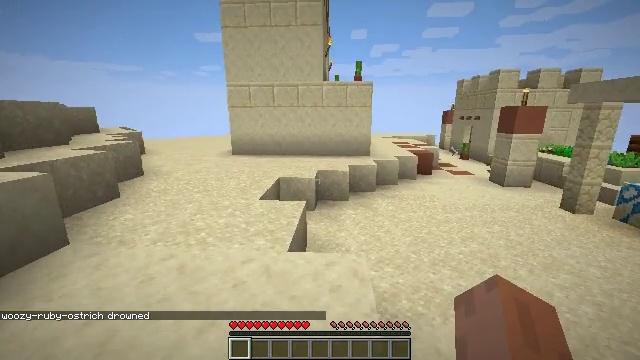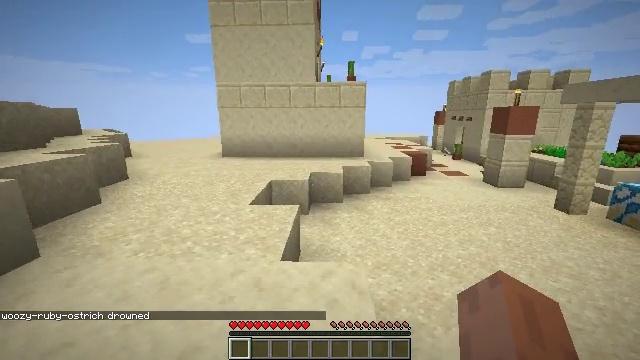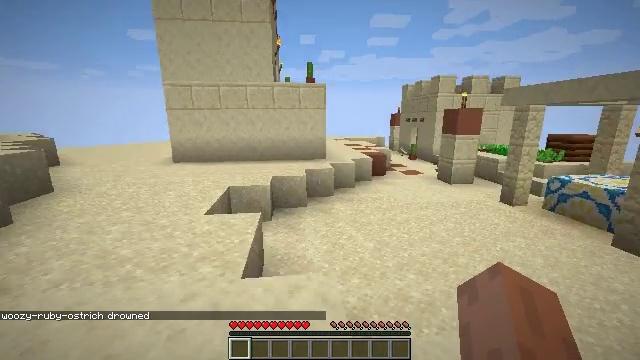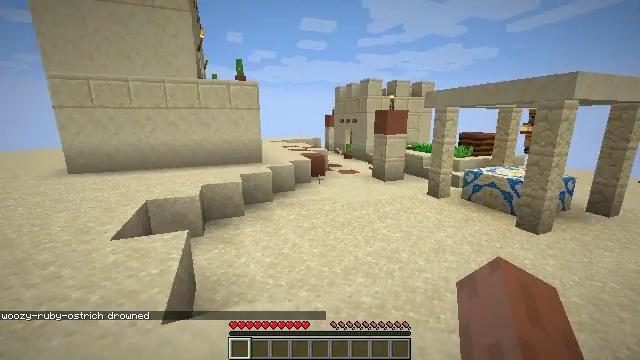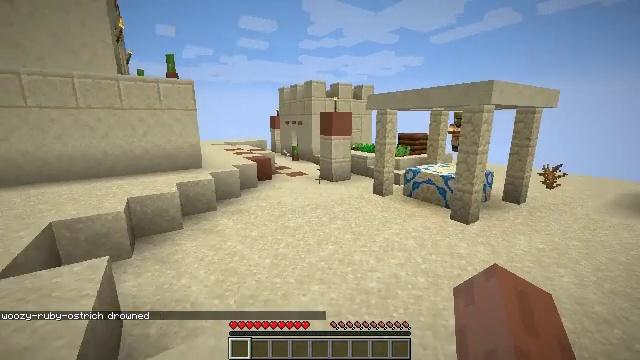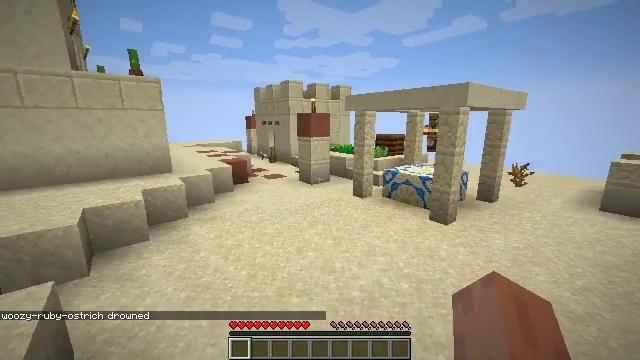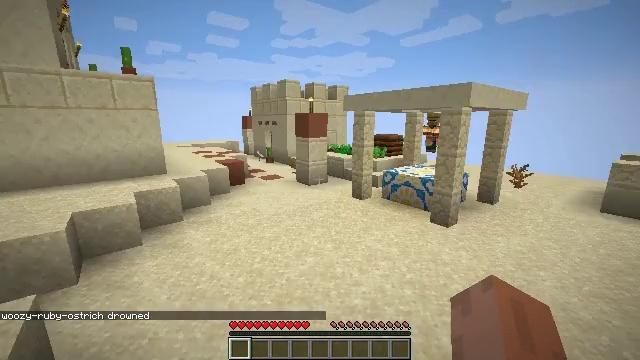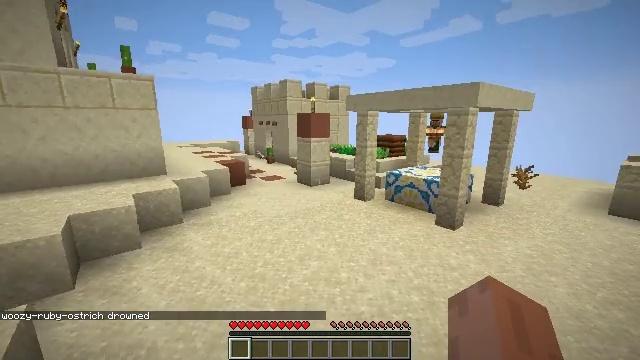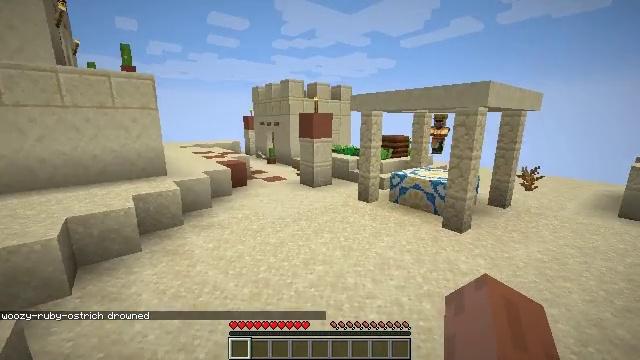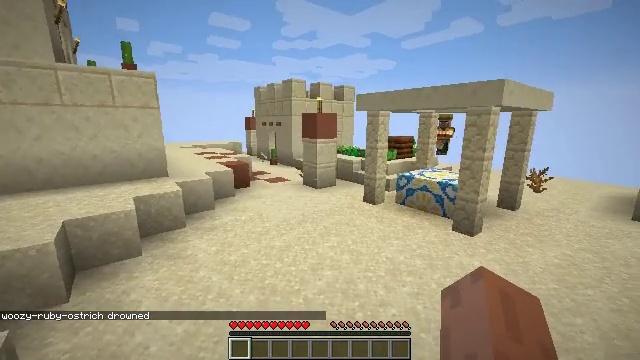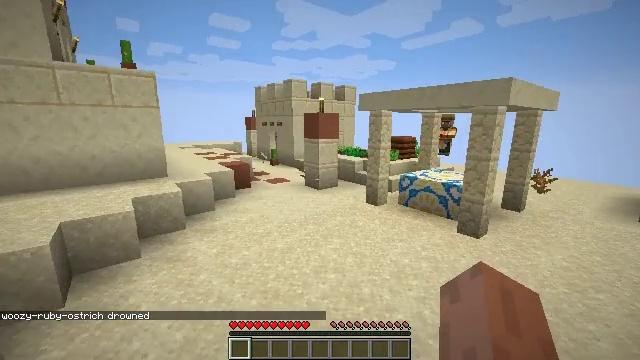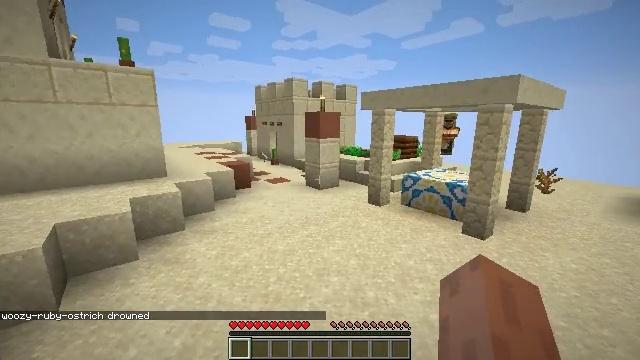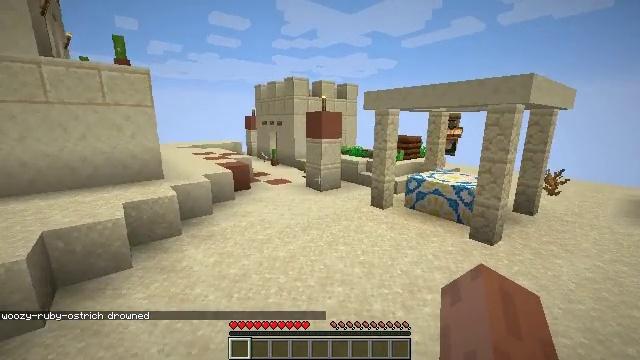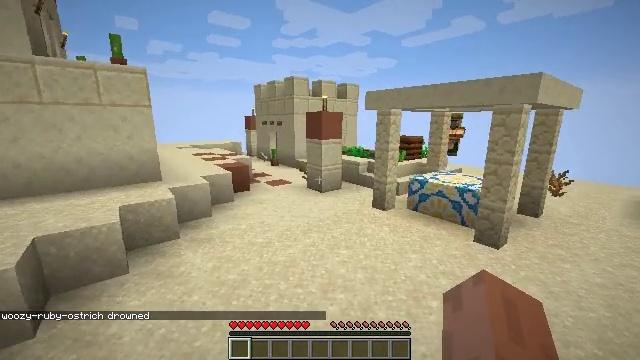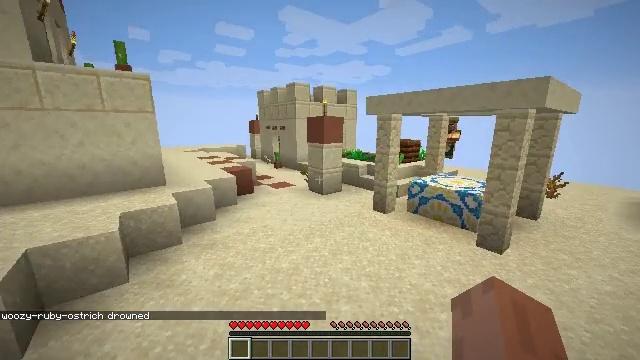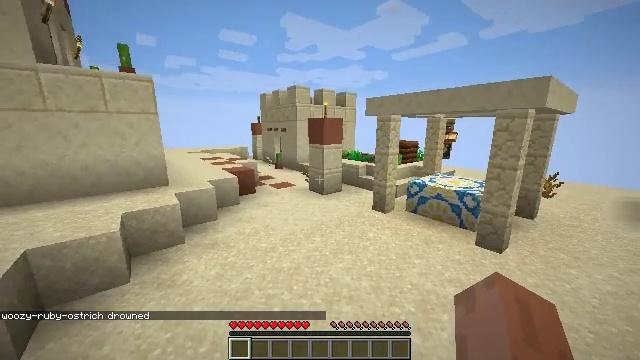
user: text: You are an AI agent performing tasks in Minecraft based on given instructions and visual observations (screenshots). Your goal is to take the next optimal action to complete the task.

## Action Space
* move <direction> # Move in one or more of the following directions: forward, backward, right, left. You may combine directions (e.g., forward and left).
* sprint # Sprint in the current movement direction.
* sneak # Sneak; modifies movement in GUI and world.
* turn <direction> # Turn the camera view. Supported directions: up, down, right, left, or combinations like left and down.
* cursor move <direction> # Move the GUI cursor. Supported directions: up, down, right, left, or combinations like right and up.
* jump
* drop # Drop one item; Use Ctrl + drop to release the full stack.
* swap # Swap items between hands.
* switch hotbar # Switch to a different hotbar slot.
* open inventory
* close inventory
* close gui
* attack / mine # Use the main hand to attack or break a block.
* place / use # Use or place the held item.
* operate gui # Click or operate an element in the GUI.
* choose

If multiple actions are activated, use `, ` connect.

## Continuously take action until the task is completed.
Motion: motion action
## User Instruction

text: Recycle the green bed.
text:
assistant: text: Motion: move forward, turn right
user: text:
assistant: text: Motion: move forward, turn right
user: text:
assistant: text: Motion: move forward, turn right
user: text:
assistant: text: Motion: move forward, turn right
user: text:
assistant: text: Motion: move forward, turn right
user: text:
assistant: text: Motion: move forward and move left
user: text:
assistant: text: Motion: move forward and move left
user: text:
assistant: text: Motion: move forward and move left
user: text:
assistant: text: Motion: move forward and move left
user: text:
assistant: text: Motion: move forward
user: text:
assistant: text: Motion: move forward
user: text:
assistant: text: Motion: move forward
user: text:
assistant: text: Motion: move forward, sprint
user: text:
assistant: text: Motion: move forward, sprint
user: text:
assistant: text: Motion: move forward, sprint
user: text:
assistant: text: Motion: move forward, sprint
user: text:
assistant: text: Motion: move forward, sprint
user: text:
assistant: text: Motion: move forward, sprint
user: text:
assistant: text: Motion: move forward, sprint
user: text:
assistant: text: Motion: move forward, sprint, turn left
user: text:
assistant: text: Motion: move forward, sprint, turn left
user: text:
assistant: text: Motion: move forward, sprint, turn left
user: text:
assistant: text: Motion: move forward, sprint, turn left
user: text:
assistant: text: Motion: move forward, sprint
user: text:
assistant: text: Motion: move forward, sprint
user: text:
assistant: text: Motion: move forward, sprint
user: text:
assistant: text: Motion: move forward, sprint
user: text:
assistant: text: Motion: move forward, sprint
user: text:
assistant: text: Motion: move forward, sprint
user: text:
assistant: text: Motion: move forward, sprint